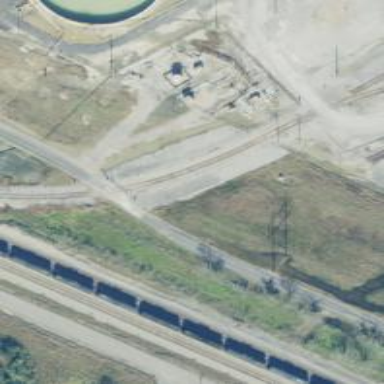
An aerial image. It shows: Railway spur service.